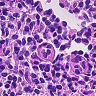
Metastatic tissue present: no